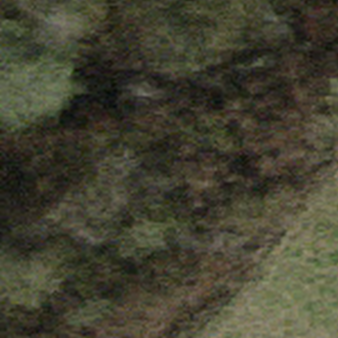
Label: other